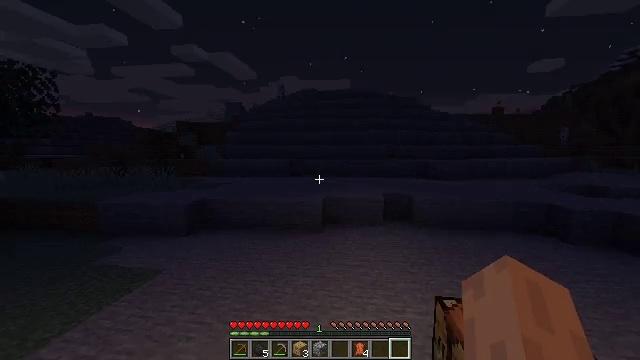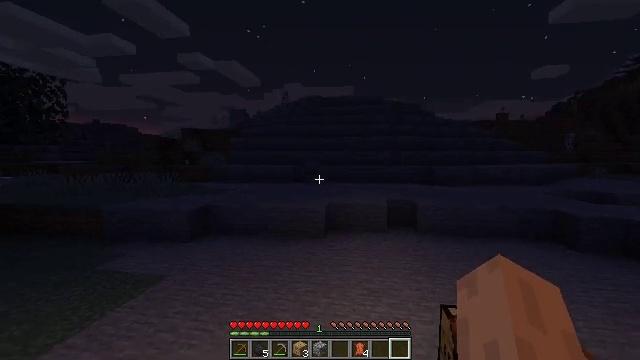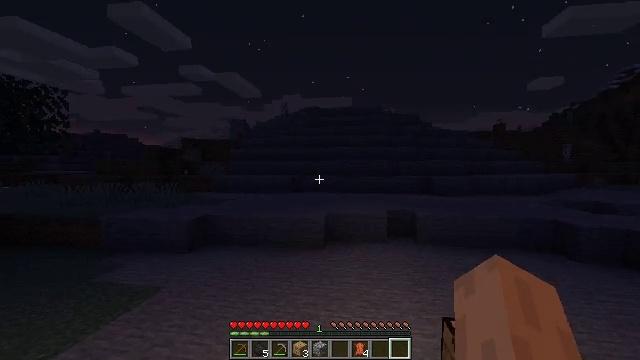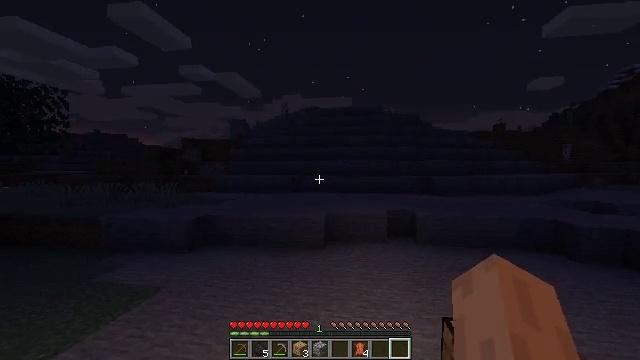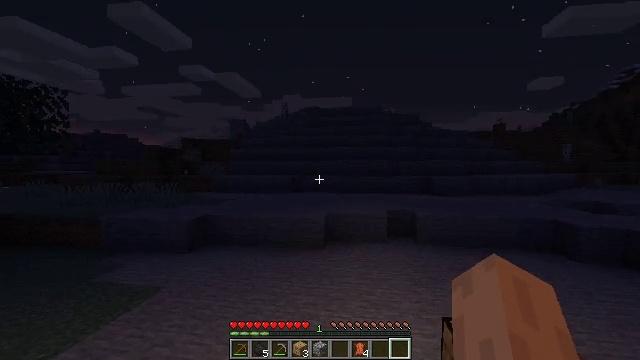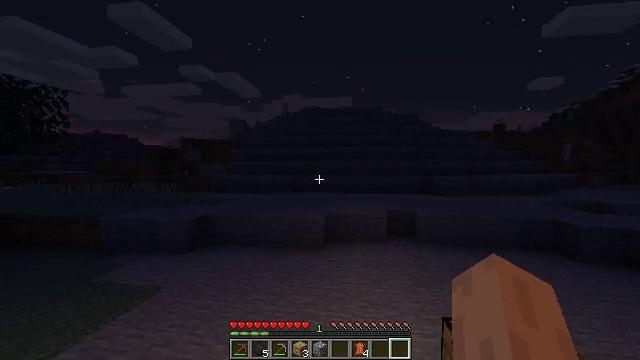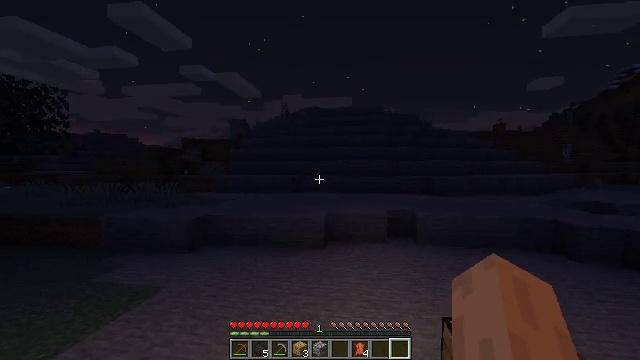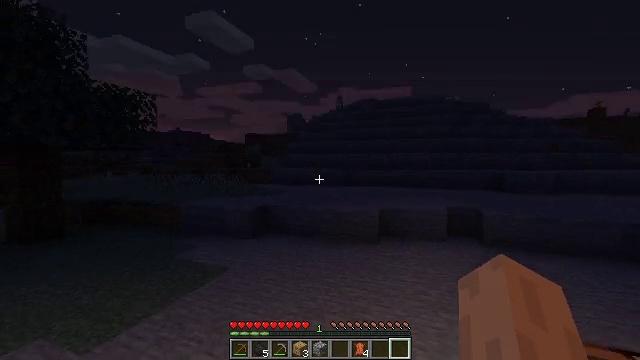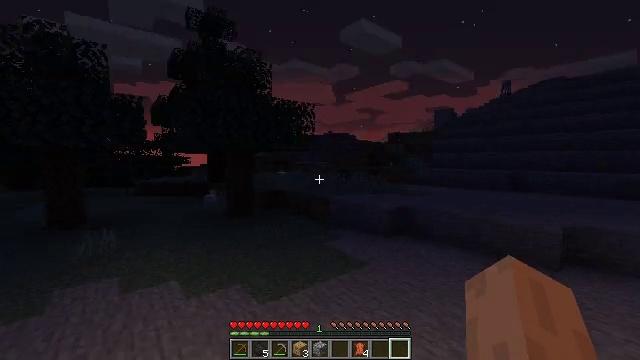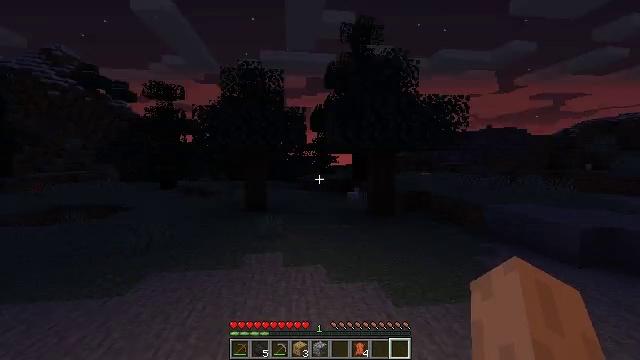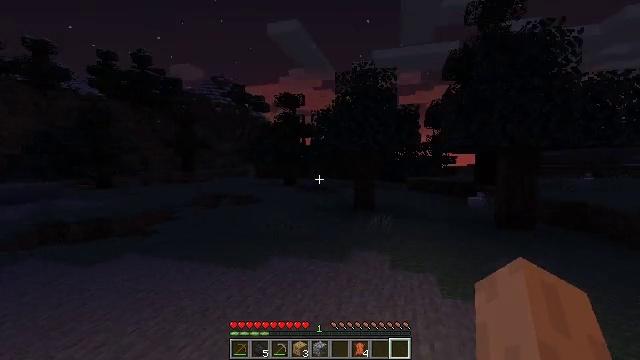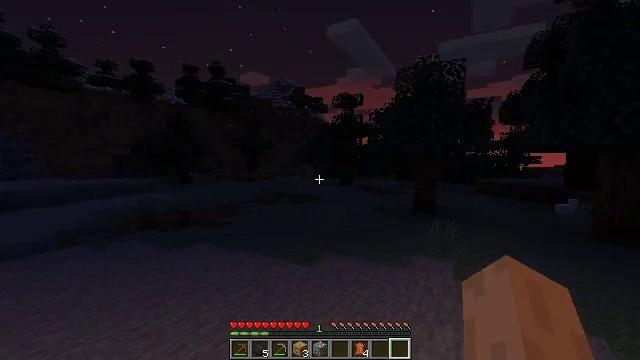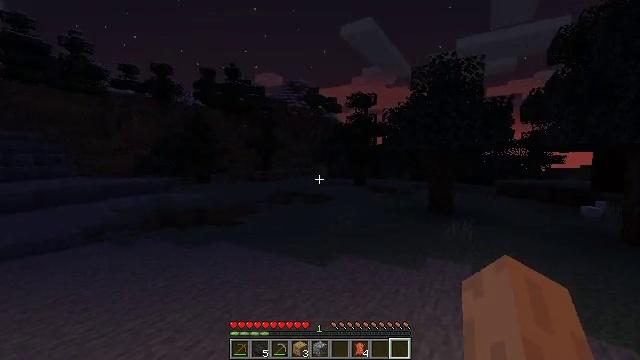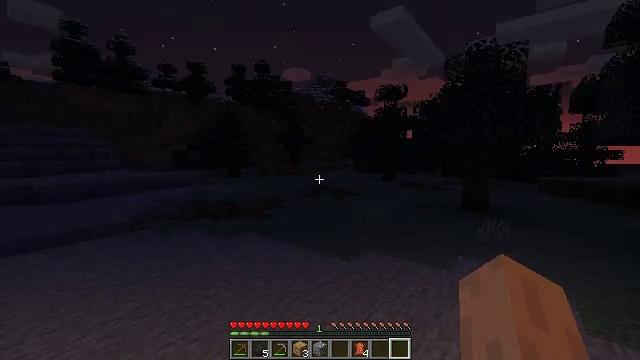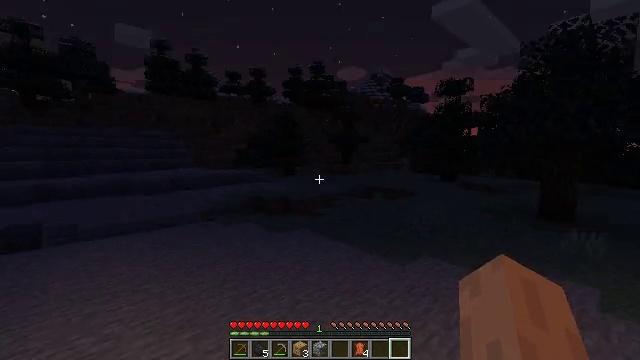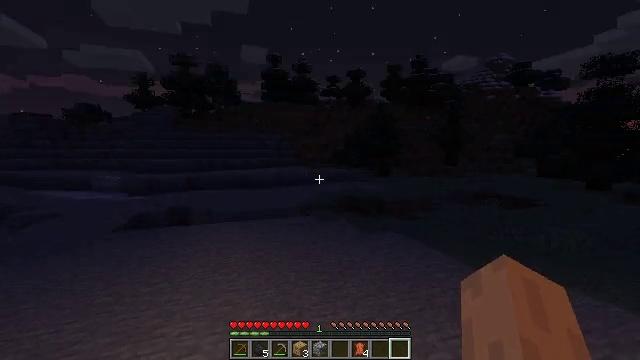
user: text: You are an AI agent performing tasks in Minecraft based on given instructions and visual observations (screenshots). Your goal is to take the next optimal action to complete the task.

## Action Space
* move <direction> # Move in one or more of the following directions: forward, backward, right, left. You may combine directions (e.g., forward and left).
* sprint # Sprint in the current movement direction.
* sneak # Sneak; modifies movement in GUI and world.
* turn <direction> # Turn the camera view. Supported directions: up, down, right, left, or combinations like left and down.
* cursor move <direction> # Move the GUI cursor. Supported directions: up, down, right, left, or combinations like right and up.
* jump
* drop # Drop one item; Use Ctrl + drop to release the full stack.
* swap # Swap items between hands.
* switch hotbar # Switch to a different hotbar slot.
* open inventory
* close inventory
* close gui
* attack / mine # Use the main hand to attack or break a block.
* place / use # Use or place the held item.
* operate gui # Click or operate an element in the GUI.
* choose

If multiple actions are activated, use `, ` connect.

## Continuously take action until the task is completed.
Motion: motion action
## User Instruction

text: Mine the coal ore underground.
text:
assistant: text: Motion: turn up
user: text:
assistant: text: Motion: turn up
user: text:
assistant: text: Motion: no_op
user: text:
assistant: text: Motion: no_op
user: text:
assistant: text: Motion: no_op
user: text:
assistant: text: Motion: no_op
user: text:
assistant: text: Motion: turn left and down
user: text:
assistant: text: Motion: turn left
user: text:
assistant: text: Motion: turn left
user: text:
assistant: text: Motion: turn left
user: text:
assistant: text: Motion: turn left
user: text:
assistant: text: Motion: turn left
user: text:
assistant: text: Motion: turn left and down
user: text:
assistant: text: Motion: turn left
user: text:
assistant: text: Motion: turn left
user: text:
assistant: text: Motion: turn left
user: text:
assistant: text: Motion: turn left
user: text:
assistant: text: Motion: turn left and up
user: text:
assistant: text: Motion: no_op
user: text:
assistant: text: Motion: no_op
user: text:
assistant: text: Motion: turn left
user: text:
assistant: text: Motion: turn left
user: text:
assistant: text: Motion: turn left and up
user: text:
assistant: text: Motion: no_op
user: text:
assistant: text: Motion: no_op
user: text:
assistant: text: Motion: no_op
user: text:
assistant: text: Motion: no_op
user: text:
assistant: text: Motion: no_op
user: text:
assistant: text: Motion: no_op
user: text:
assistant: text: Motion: switch to hotbar 2